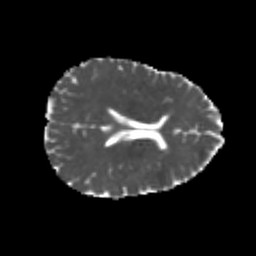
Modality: MD
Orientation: axial
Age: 25
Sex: female
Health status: healthy
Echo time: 0.074 s